Question: This query is small but slows my Access FrontEnd/ SQL BackEnd application to a halt.
Is there a way to optimize it?
From what I can understand it displays the CID and the WeekNr of the last CultureStepID.
'''
SELECT DISTINCT Culture.CID,
(SELECT TOP (1) WeekNr
FROM CultureStep
WHERE (CultureID = Culture.CID)
ORDER BY CultureStepID) AS normalstartweek
FROM Culture
INNER JOIN CultureStep ON Culture.CID= CultureStep.CID
'''
Edit:
Number of Rows for Query: 2309
CultureStep Table: 13961
Culture Table: 2472

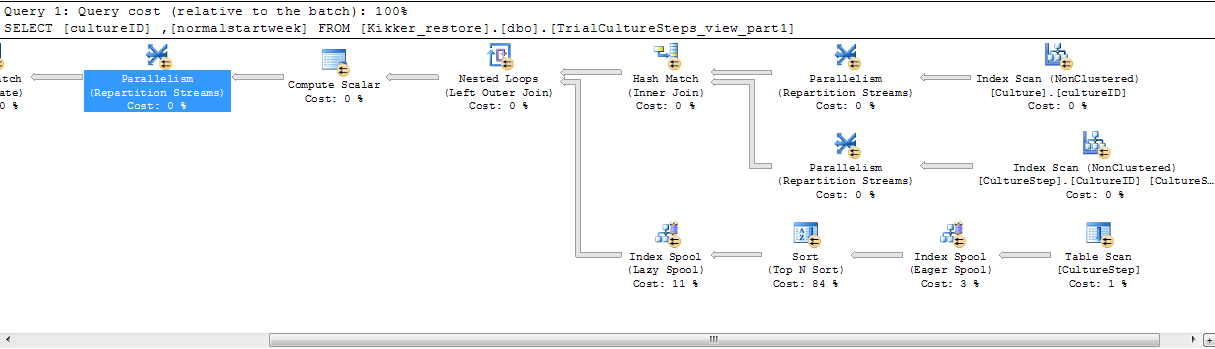
Answer: Try this:
First solution (you show all Culture indipendent by existence of CultureStep):
'''
SELECT Culture.CID,
(SELECT CS.WeekNr
FROM CultureStep CS
WHERE (CS.CultureID = Culture.CID)
AND NOT EXISTS(
SELECT 'NEXT'
FROM CultureStep CS2
WHERE CS2.CultureID = CS.CultureID
AND CS2.CultureStepID > CS.CultureStepID)
) AS normalstartweek
FROM Culture
'''
Second solution: (you show all Culture if exists linked CultureStep):
'''
SELECT Culture.CID,
(SELECT CS.WeekNr
FROM CultureStep CS
WHERE (CS.CultureID = Culture.CID)
AND NOT EXISTS(
SELECT 'NEXT'
FROM CultureStep CS2
WHERE CS2.CultureID = CS.CultureID
AND CS2.CultureStepID > CS.CultureStepID)
) AS normalstartweek
FROM Culture
WHERE EXISTS(
SELECT 'CultureStep'
FROM CultureStep
WHERE (CultureID = Culture.CID)
)
'''